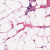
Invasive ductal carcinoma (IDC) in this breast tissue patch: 0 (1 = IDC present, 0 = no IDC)